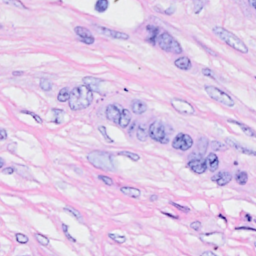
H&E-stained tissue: Breast